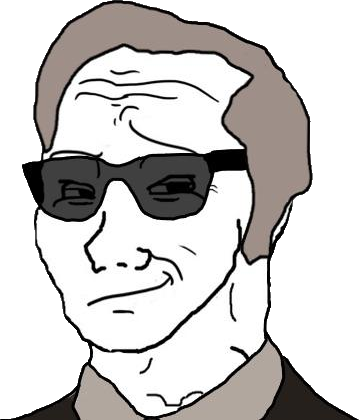
Label: 5_Smugjak